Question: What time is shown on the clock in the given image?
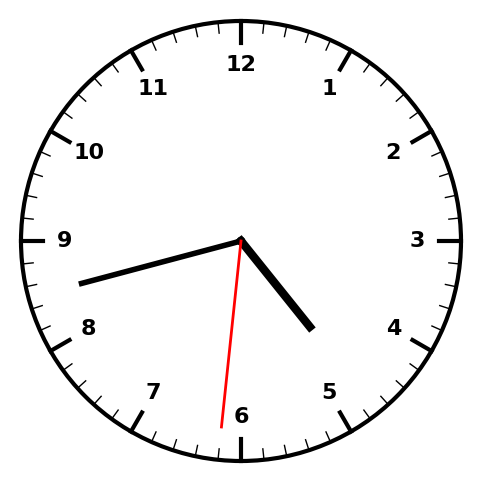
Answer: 04:42:31